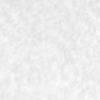
Label: no_change